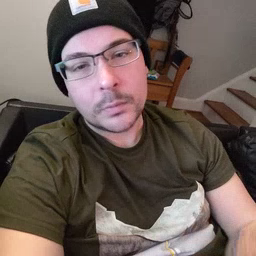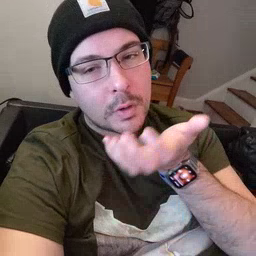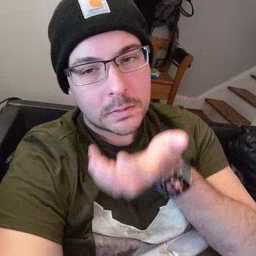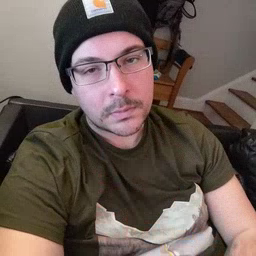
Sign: grass